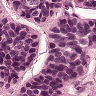
Metastatic tissue present: yes